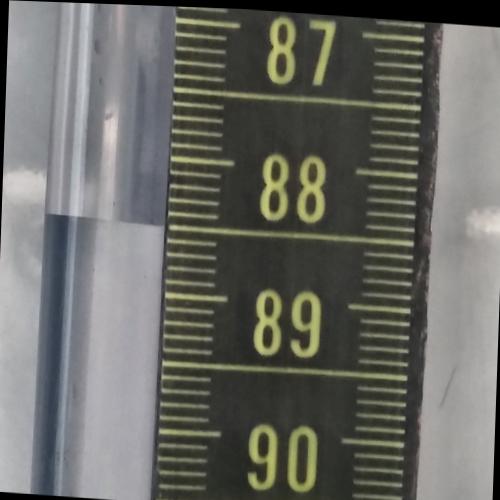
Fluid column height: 88.5 cm